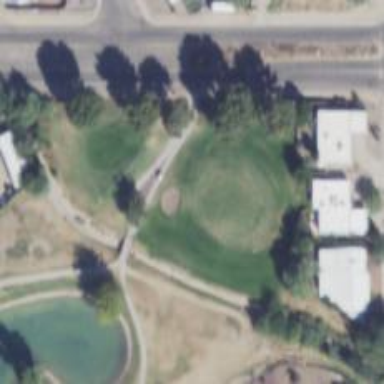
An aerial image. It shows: Path for both roads and golfers.